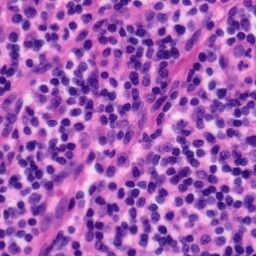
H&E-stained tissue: Tonsil